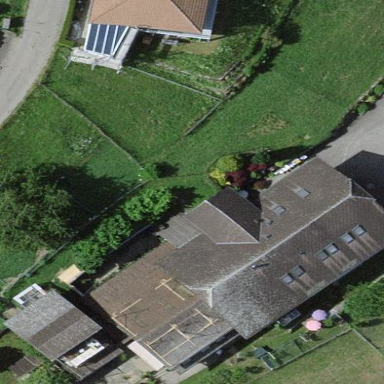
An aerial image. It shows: Farm building.